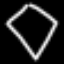
Label: diamond